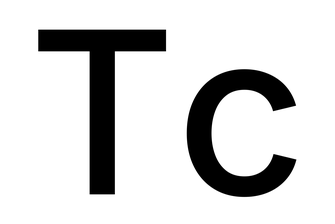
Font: Inter_Medium